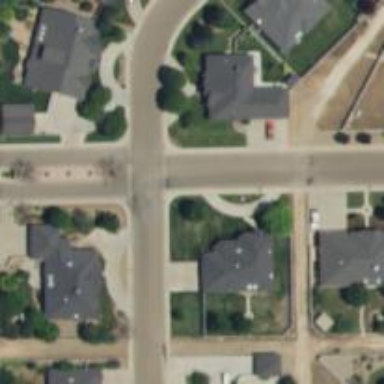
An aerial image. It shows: Residential road.